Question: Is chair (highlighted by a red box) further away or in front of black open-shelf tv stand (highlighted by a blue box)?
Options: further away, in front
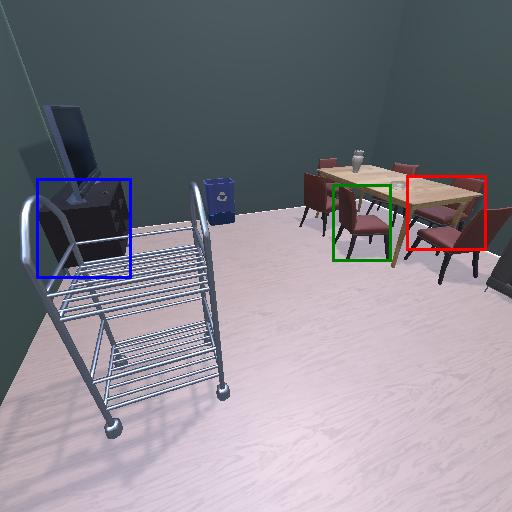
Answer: further away